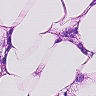
Metastatic tissue present: yes